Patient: sex F, age 59
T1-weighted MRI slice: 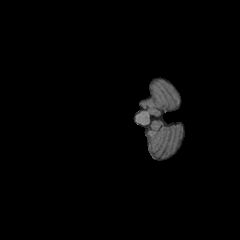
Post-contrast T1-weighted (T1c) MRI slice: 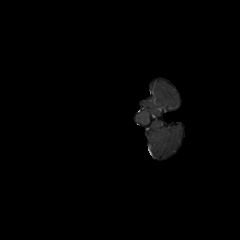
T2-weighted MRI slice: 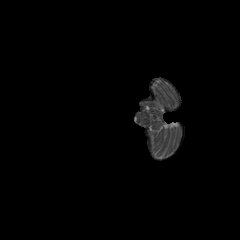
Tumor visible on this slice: no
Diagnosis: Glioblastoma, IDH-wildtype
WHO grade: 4